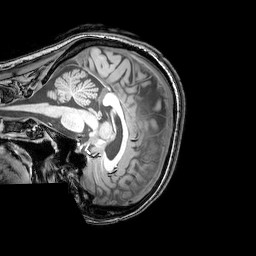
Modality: T1w
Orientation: sagittal
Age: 18
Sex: female
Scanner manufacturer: philips
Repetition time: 0.008154 s
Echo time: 0.00377 s